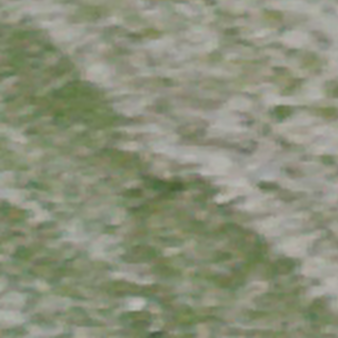
Label: other